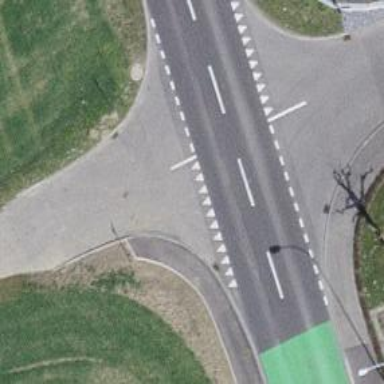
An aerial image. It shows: Road with "give way" sign.